Aerial crown-view tile of a tropical tree (Barro Colorado Island, Panama), acquired 20250715:
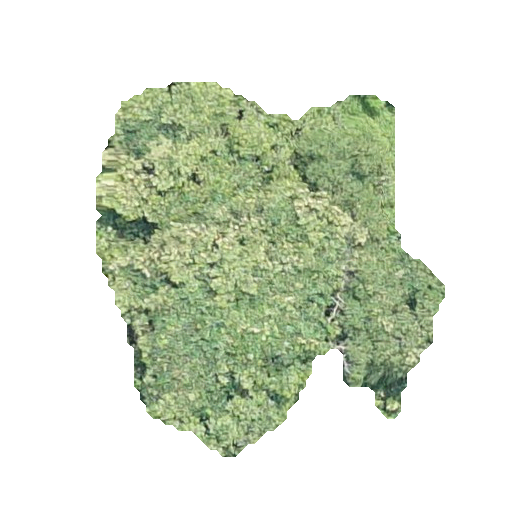
Species: Luehea seemannii
GBIF accepted scientific name: Luehea seemannii
Crown area: 136.759 m²